Question: my code font is very small in .xml & .java. How do I increase the font size?

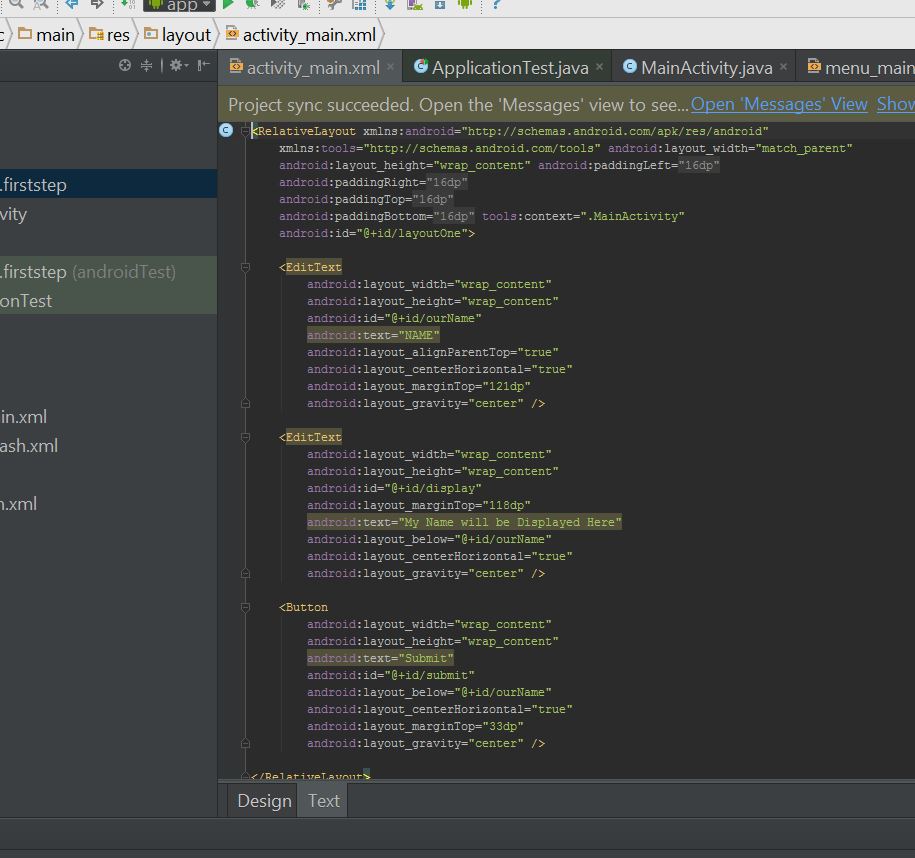
Answer: Right click the Project and Go to 'settings'. In that go to 'Editor' node. There you can see 'Colors and Fonts' where you can change the font size.
For more info ,visit
<URL>